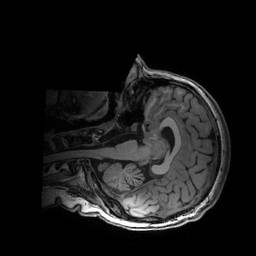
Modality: T1w
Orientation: sagittal